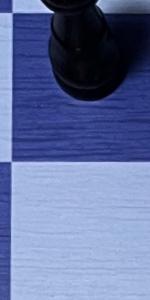
Label: Empty